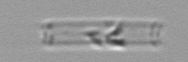
Label: Cerataulina_pelagica